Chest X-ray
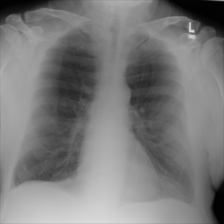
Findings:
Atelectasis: negative
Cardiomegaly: negative
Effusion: negative
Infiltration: negative
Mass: negative
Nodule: negative
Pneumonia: negative
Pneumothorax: negative
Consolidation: negative
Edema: negative
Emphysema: negative
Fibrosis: negative
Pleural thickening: negative
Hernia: negative